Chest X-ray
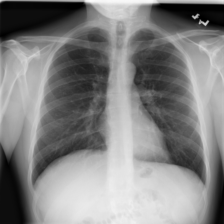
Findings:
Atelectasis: negative
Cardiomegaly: negative
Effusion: negative
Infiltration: negative
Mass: negative
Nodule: negative
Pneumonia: negative
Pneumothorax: negative
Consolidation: negative
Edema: negative
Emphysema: negative
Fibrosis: negative
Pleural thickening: negative
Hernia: negative